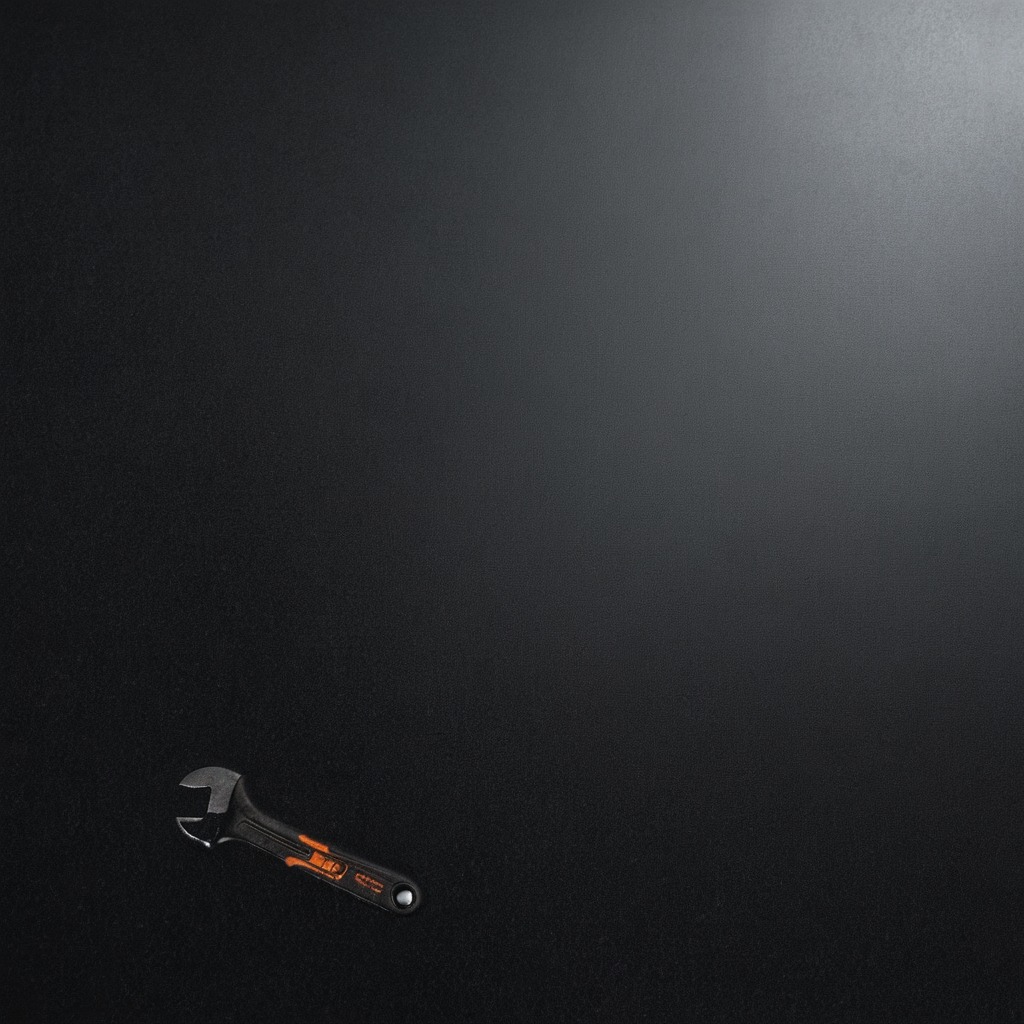
An wrench is lying on a clean granite tabletop covered with a black rubber mat inside a workshop under bright overhead lighting crisp shadows high clarity worn but beneath the mat.